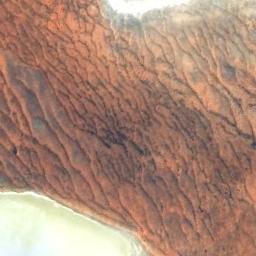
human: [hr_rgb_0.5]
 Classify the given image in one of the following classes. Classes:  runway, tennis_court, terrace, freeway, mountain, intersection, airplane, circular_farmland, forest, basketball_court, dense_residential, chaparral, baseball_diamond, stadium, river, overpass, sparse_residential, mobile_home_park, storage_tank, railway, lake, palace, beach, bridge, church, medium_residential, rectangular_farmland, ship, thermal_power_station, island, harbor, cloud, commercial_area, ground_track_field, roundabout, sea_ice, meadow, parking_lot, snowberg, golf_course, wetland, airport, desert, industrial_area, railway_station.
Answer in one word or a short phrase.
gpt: desert